Question: I'm building a organizational chart with the help of dagre-d3,js and d3.js.
Its svg based so every person in the chart needs to have some kind of a employee card (or call it profile card)
This card needs to show the Persons name, his group and have 2 buttons, one for deleting and for just some popup modal data.
So this is what i would like it to be structured:

Basic stuff, right?
So how can style and create this with svg?
This is what i have now:
'''
<g class="node" transform="translate(307.828125,163.5)" style="opacity: 1;">
<rect rx="0" ry="0" x="-79.5" y="-29.5" width="159" height="59"></rect>
<g class="label" transform="translate(0,0)">
<g transform="translate(-49.5, -8)">
<g class="employee-card">
<text dx="-15" y="4" class="title">
<tspan dx="-15" class="person-name">Bakos Robert</tspan>
<tspan x="-15" dy="22" class="le-name">Delphi fejleszto</tspan>
</text>
<image xmlns:xlink="http://www.w3.org/1999/xlink" xlink:href="/media/images/hierarchy/delete.png" width="16" height="16">
</g>
</g>
</g>
</g>
'''
And its not good because for the the buttons i want to use images but i cant seem to figure out how to aling the image (btn) to the top right corner, because these card can be longer or shorter so their sizes are static?
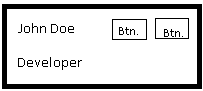
Answer: SVG doesn't have automatic layout like HTML.
You have to position the '' yourself where you want it. To do that just add 'x' and 'y' attributes to your ''.